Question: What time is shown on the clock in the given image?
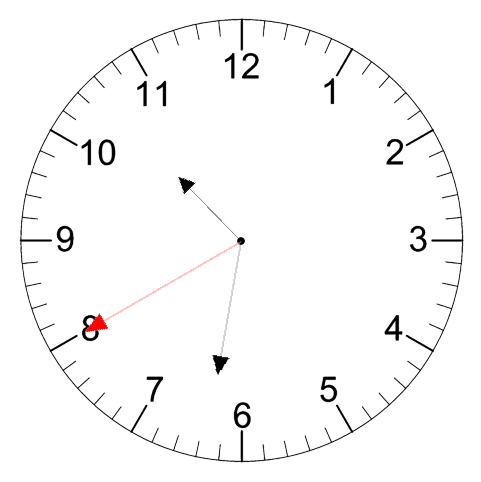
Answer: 10:31:40